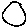
Label: circle